Chest X-ray:
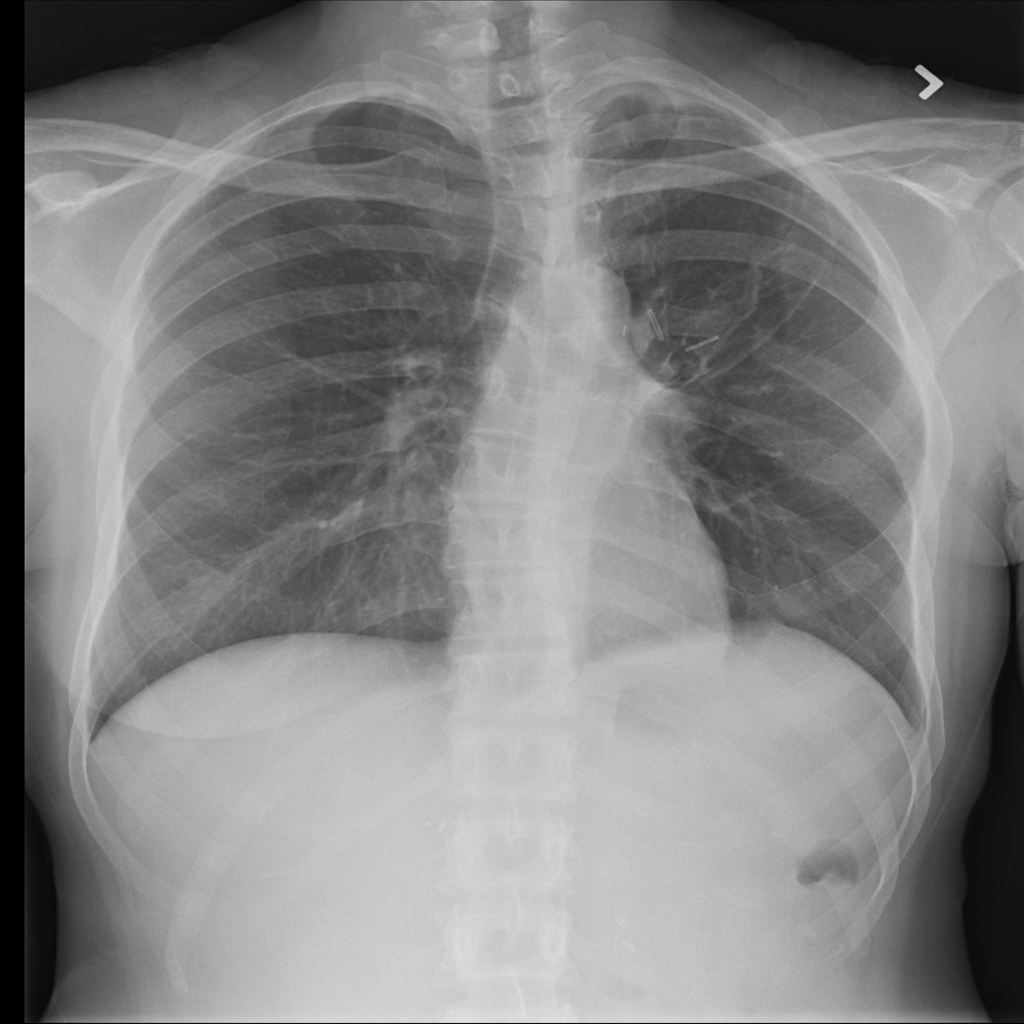
Findings: Fibrosis
No abnormal finding: no